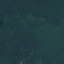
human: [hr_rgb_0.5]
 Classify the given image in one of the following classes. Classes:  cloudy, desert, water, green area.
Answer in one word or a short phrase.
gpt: green area